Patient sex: M
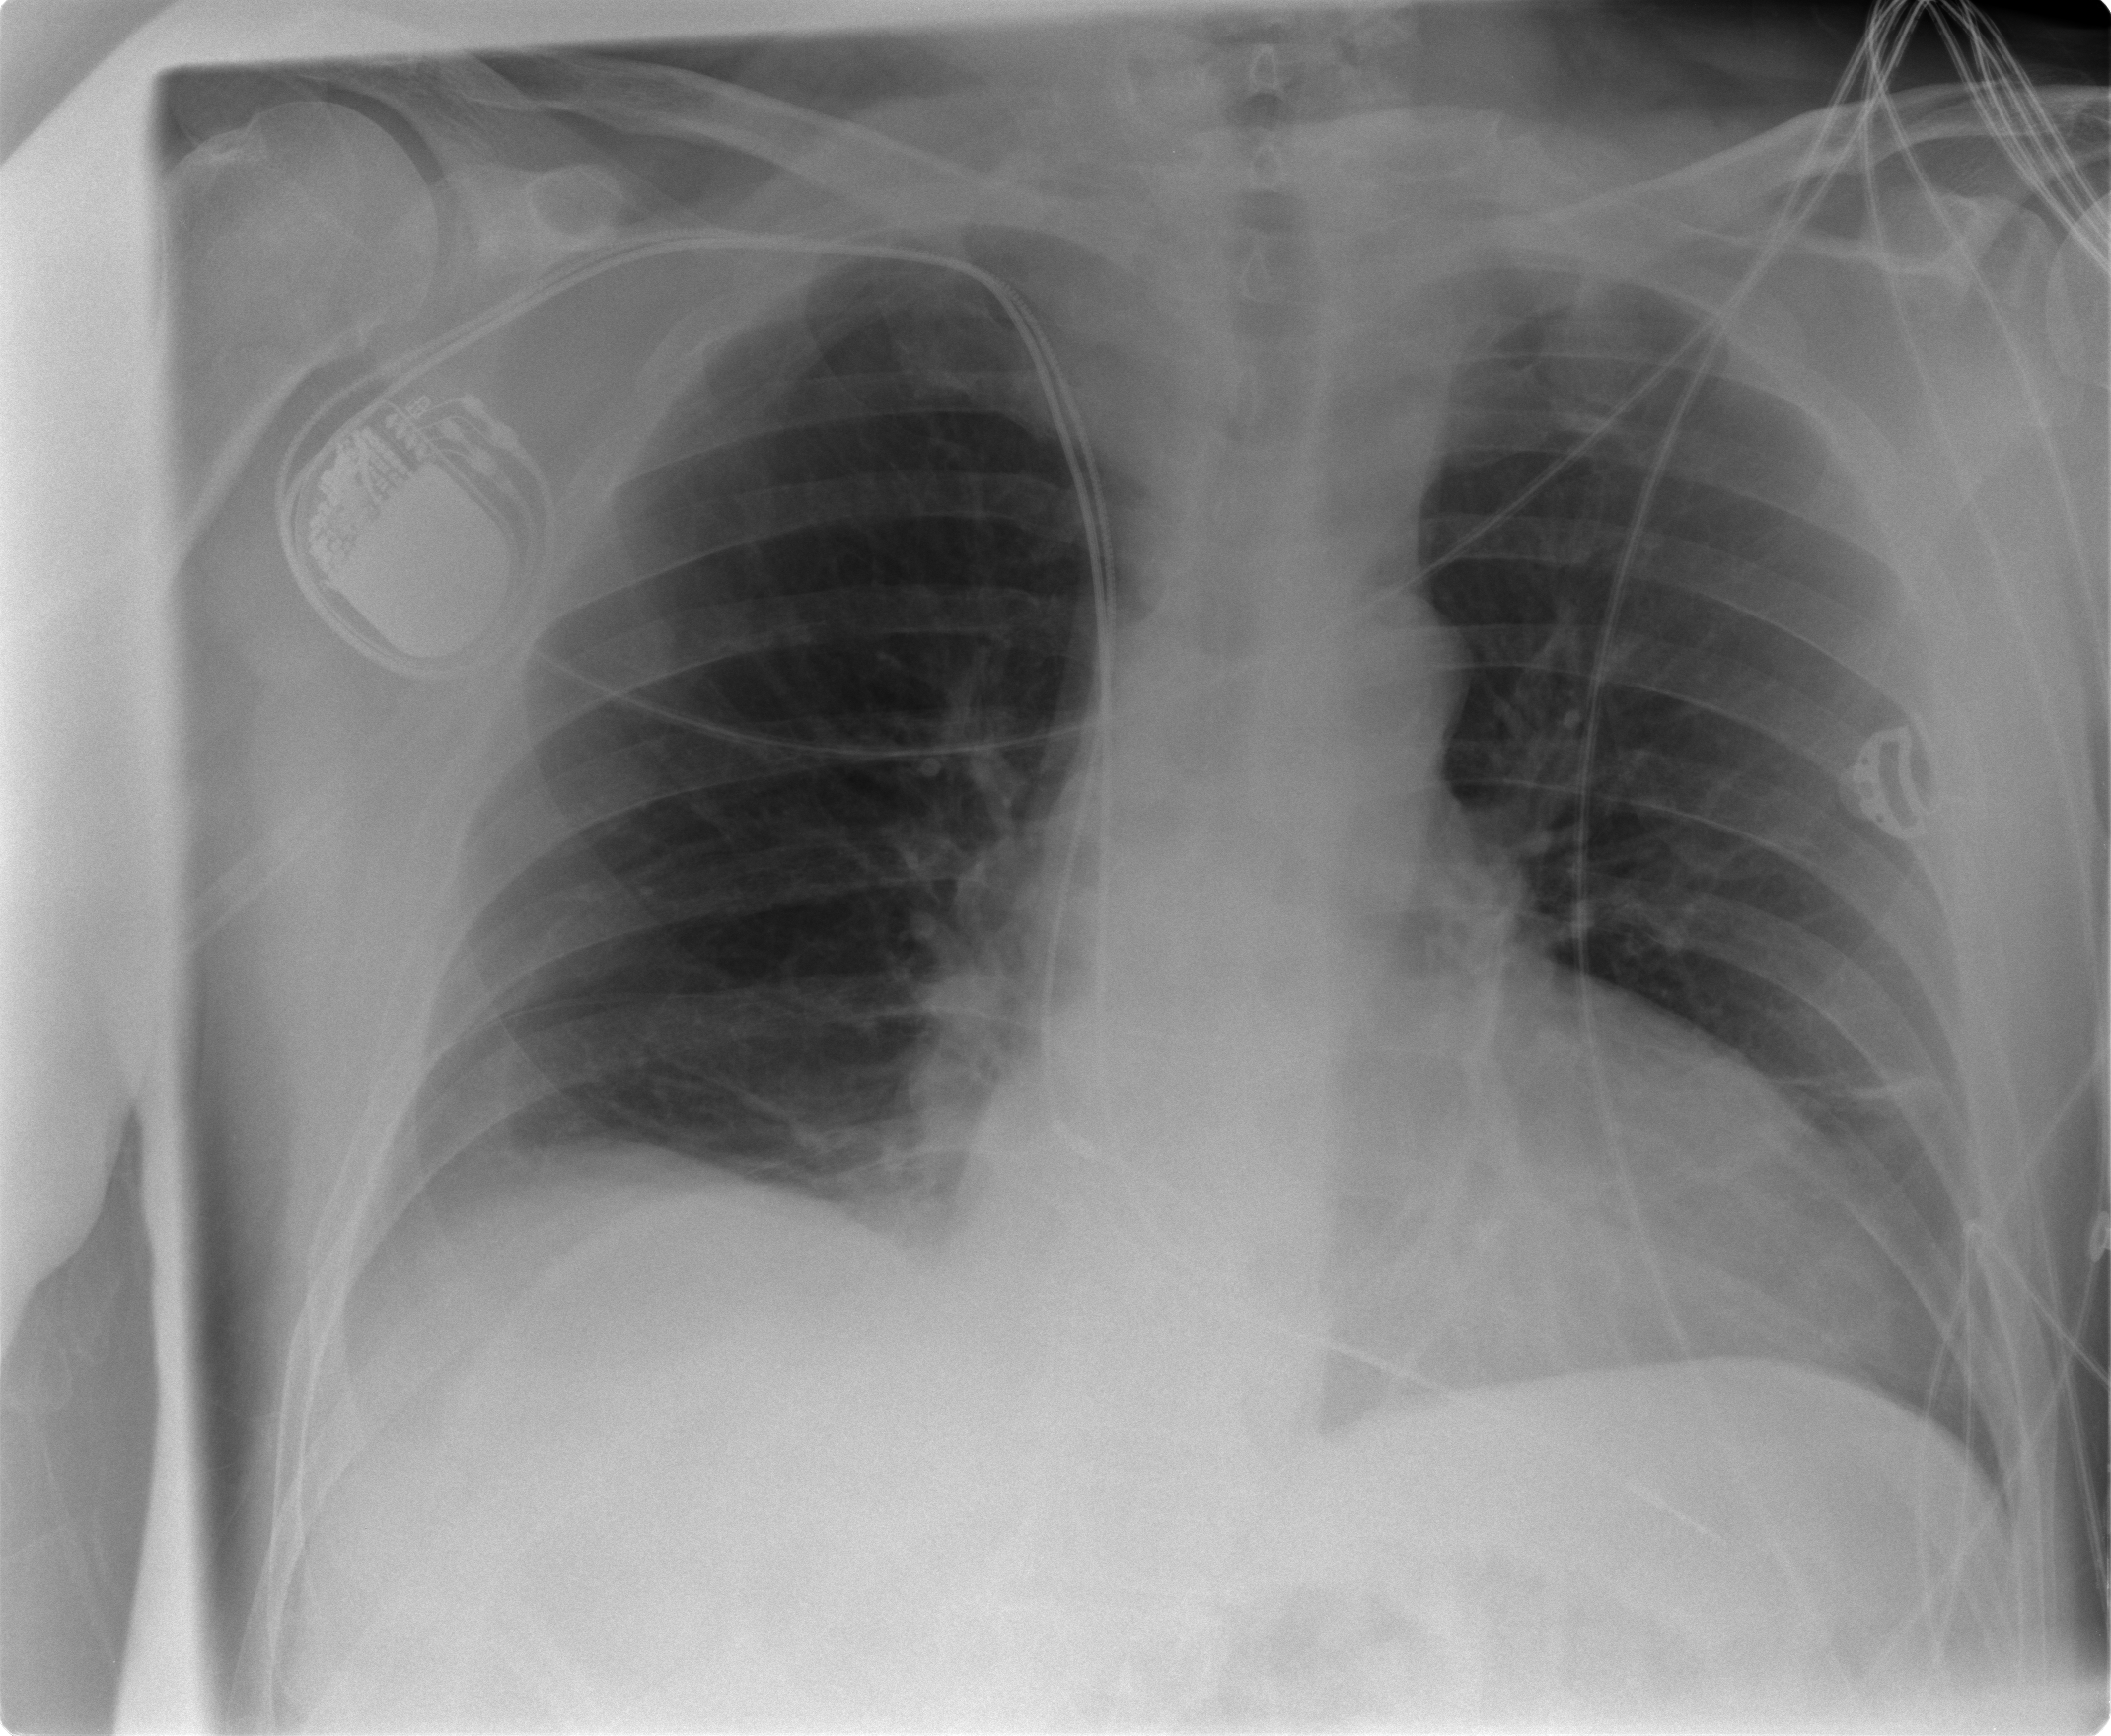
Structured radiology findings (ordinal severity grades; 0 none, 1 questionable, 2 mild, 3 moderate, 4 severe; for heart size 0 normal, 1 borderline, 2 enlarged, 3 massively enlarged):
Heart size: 1
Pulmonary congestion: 0
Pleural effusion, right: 1
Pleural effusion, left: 0
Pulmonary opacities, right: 0
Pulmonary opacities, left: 0
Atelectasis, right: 1
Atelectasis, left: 1